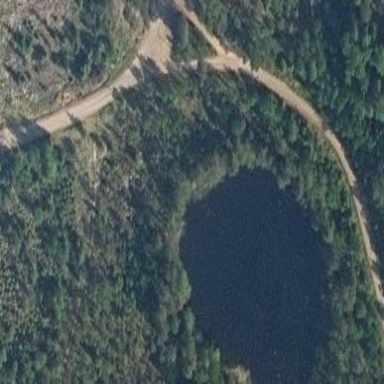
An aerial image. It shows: Serene pond surrounded by nature.